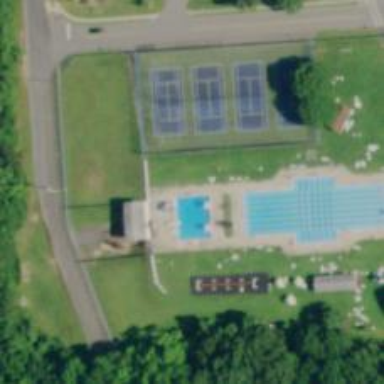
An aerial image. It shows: Lifeguard on duty.